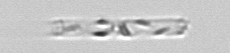
Label: Cerataulina_pelagica